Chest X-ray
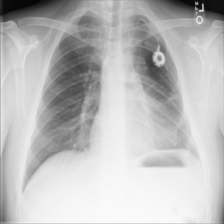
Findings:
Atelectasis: negative
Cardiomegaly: negative
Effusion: negative
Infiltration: negative
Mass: negative
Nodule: negative
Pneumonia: negative
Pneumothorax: positive
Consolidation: negative
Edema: negative
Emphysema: negative
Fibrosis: negative
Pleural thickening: negative
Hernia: negative